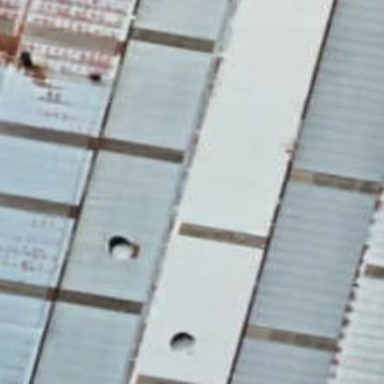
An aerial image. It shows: Warehouse building.